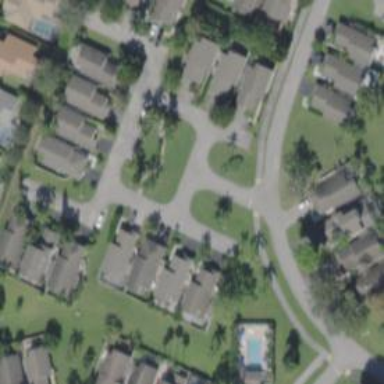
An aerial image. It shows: Living street.